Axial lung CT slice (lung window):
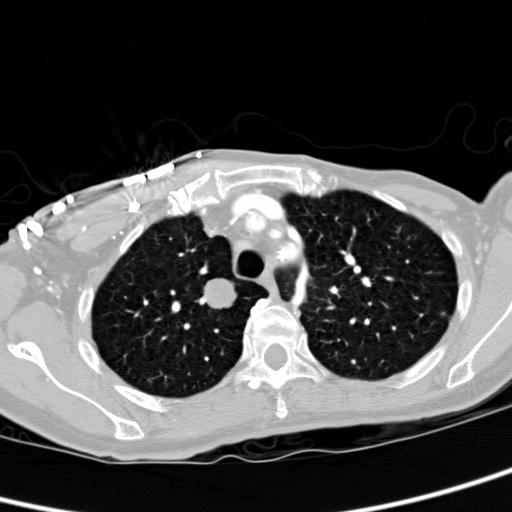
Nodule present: yes
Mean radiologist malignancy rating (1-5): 4.25